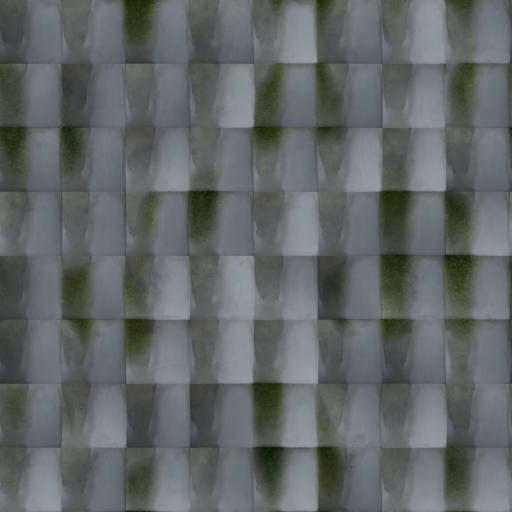
Tags: grey modern roofing tiles tiled white